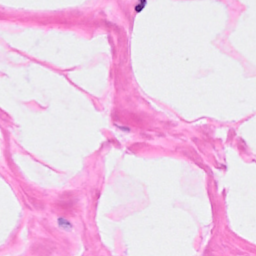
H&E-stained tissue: Breast